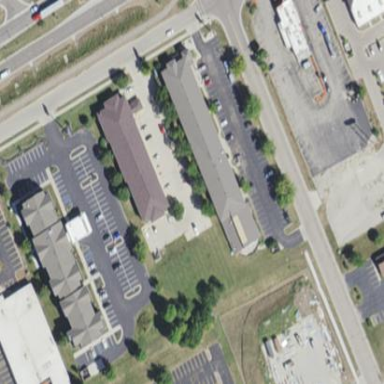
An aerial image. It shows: Motel building.